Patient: sex F, age 69
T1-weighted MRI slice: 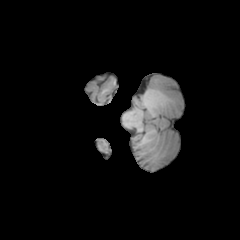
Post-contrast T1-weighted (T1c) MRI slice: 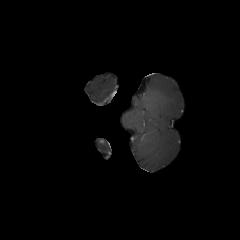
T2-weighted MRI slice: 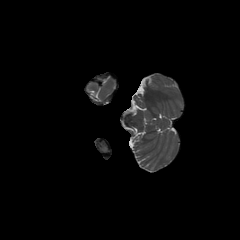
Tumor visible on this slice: yes
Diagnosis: Astrocytoma, IDH-wildtype
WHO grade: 2